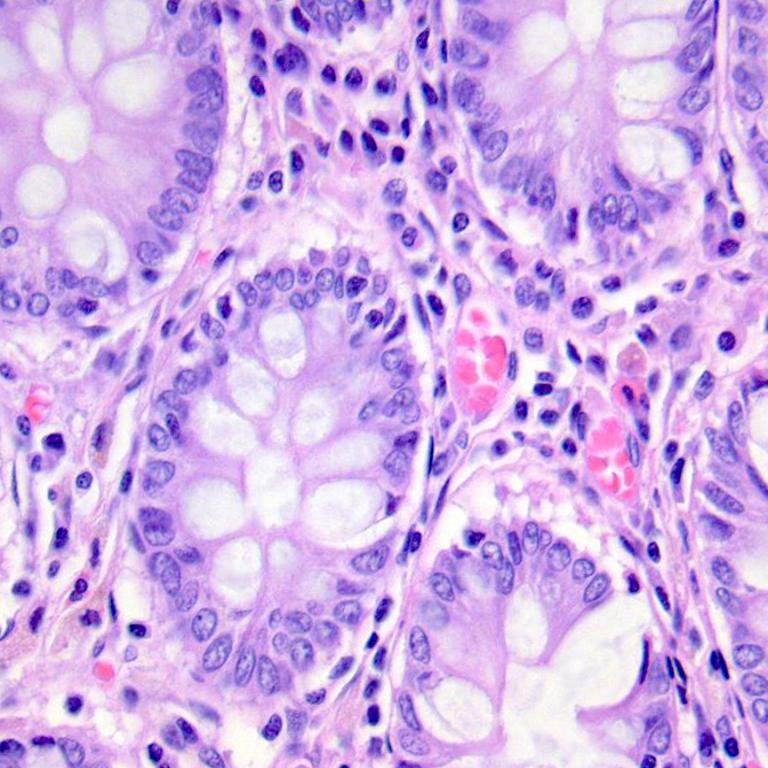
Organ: colon
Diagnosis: benign